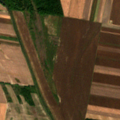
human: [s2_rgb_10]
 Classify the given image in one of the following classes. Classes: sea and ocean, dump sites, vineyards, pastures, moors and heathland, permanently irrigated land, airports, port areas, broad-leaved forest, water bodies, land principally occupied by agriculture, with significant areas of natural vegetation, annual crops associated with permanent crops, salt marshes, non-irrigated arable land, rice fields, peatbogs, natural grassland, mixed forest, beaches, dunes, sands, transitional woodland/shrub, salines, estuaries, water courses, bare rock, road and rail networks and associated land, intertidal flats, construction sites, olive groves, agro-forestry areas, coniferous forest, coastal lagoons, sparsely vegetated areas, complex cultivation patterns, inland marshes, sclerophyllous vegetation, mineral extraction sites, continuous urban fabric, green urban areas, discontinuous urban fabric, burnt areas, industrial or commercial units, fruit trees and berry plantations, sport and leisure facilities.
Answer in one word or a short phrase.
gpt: non-irrigated arable land, broad-leaved forest